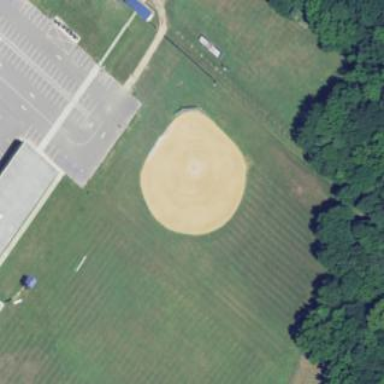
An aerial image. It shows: Softball pitch for leisure land activities.